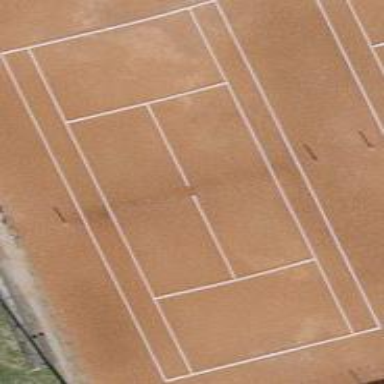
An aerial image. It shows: Tennis court on the leisure land pitch.